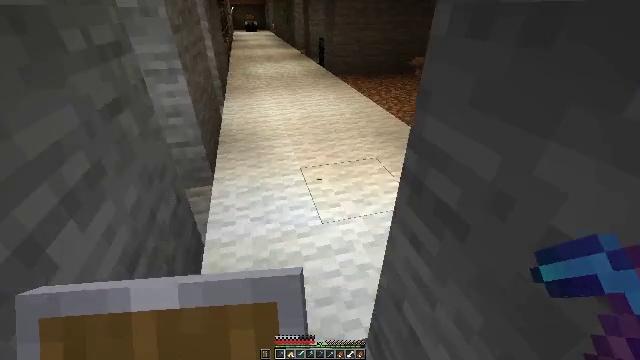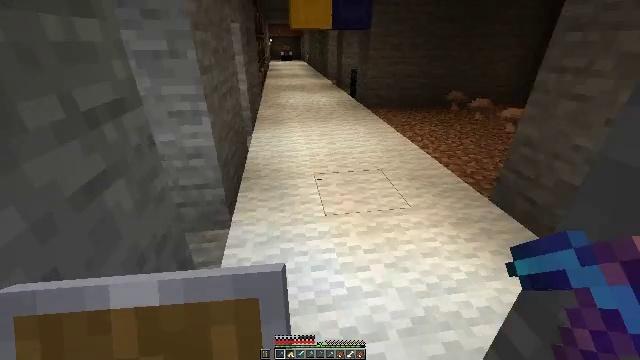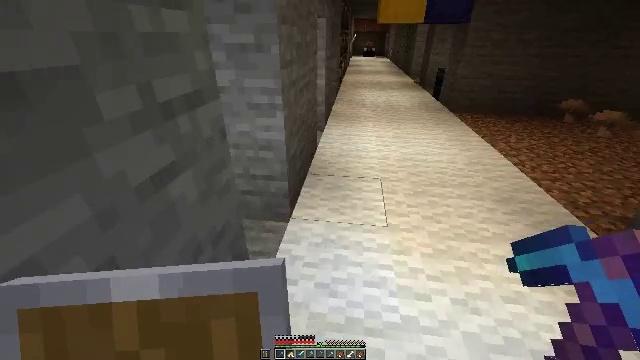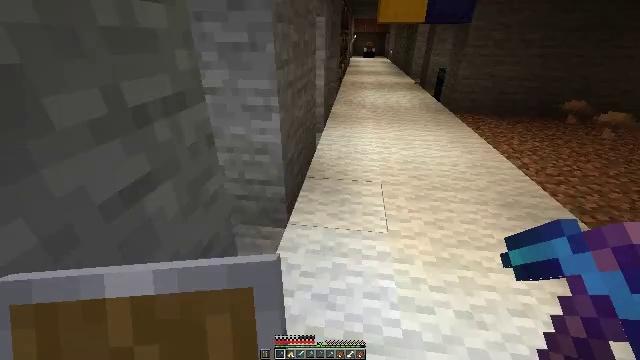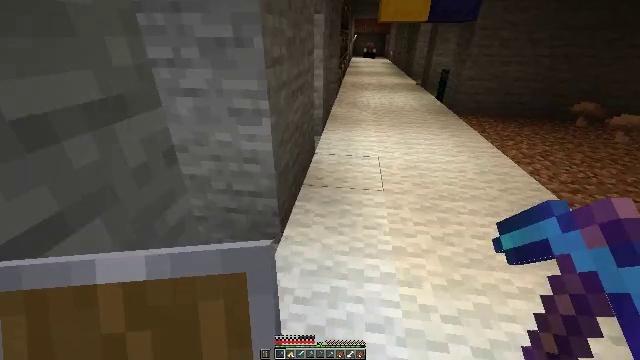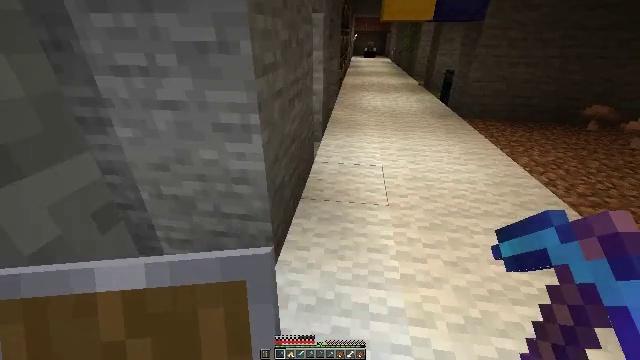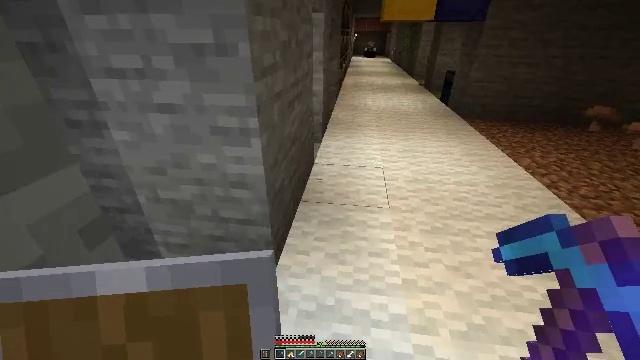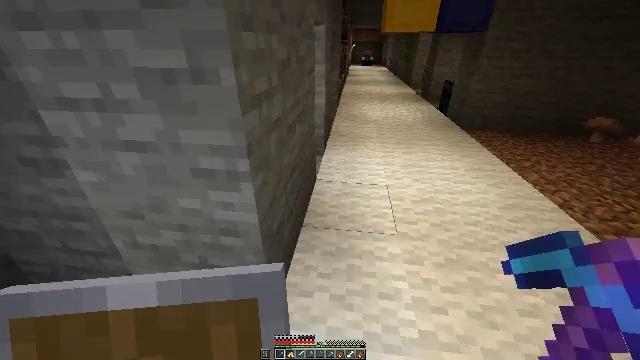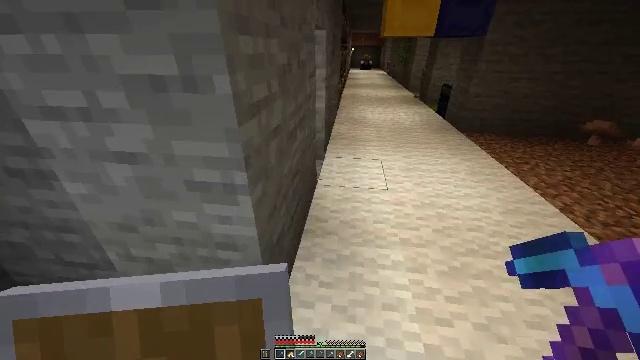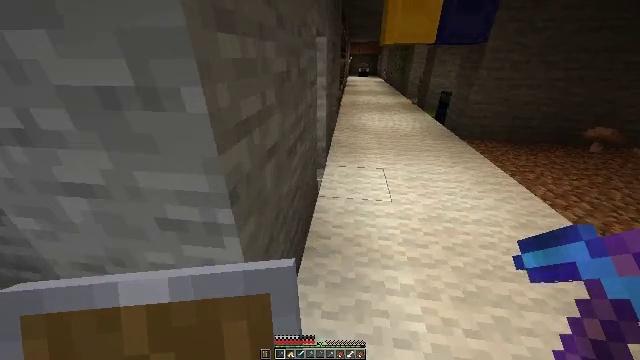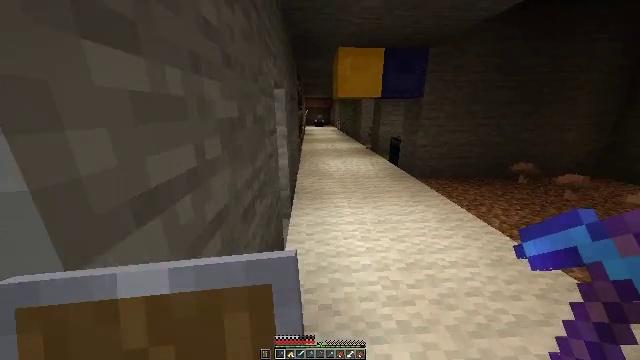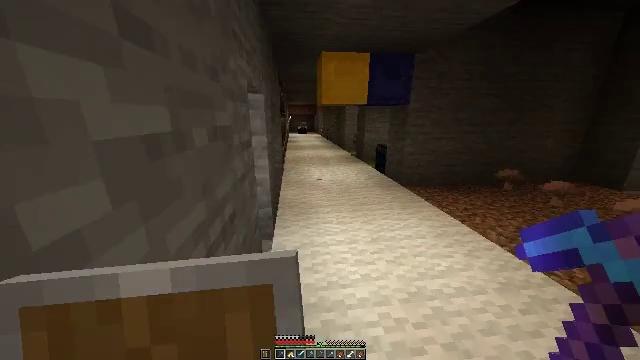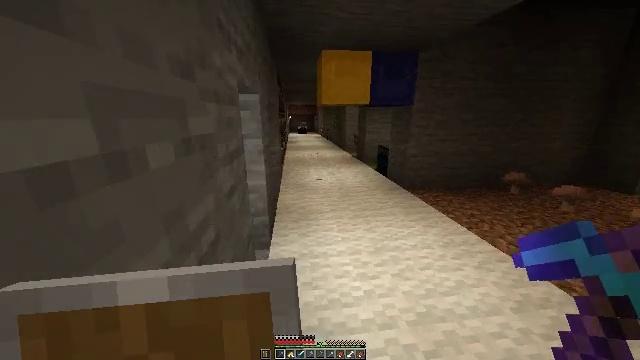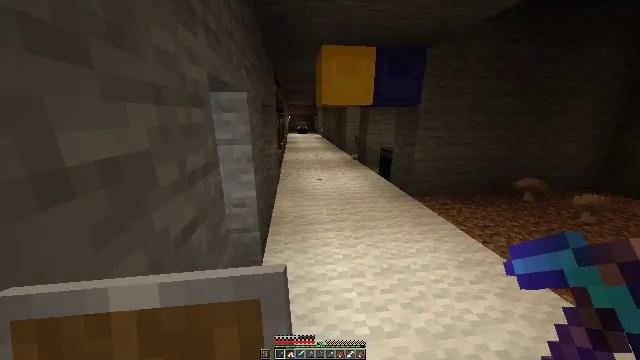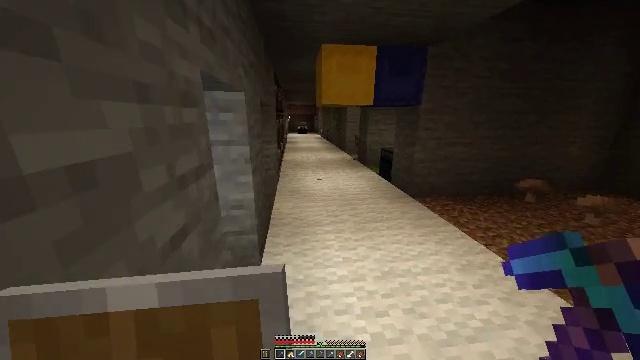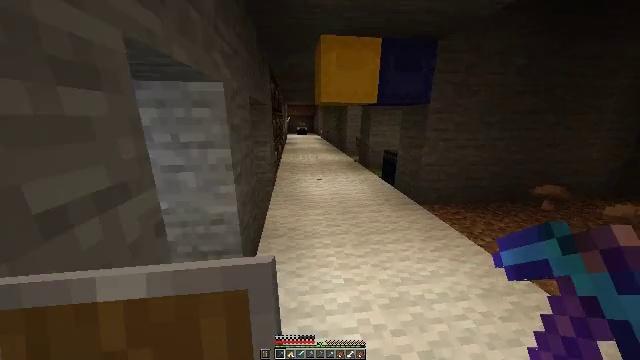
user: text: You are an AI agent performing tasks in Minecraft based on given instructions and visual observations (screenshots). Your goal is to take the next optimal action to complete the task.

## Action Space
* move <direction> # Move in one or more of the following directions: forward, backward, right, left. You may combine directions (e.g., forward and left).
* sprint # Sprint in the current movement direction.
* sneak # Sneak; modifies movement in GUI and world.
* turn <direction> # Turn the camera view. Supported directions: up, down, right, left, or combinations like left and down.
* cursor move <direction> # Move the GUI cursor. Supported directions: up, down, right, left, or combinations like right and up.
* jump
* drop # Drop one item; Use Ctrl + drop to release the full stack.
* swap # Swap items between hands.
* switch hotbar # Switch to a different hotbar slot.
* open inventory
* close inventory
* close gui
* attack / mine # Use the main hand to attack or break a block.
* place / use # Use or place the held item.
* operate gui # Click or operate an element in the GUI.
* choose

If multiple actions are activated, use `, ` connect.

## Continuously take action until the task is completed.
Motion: motion action
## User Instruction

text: Attack the blue shulker box to gather it.
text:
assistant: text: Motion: move forward, turn left and up
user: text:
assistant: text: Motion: move forward, turn left
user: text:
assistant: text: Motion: move forward
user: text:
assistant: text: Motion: move forward
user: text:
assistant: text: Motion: move forward
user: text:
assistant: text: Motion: move forward, sprint
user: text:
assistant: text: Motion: move forward, sprint
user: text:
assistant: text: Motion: move forward, sprint
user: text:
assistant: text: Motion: move forward
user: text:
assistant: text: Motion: move forward, turn right and up
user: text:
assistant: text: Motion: move forward, turn right and up
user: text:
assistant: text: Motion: move forward
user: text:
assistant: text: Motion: move forward
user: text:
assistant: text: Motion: move forward
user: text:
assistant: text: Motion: move forward
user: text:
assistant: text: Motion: move forward
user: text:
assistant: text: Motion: move forward
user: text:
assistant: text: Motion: move forward
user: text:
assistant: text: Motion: move forward
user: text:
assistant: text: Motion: move forward
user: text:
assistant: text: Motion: move forward
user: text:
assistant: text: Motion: move forward
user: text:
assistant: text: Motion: move forward
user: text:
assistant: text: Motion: move forward
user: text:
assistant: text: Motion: move forward
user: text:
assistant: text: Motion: move forward
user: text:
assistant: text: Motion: move forward
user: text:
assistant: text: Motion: move forward
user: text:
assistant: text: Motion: move forward
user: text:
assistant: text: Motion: move forward